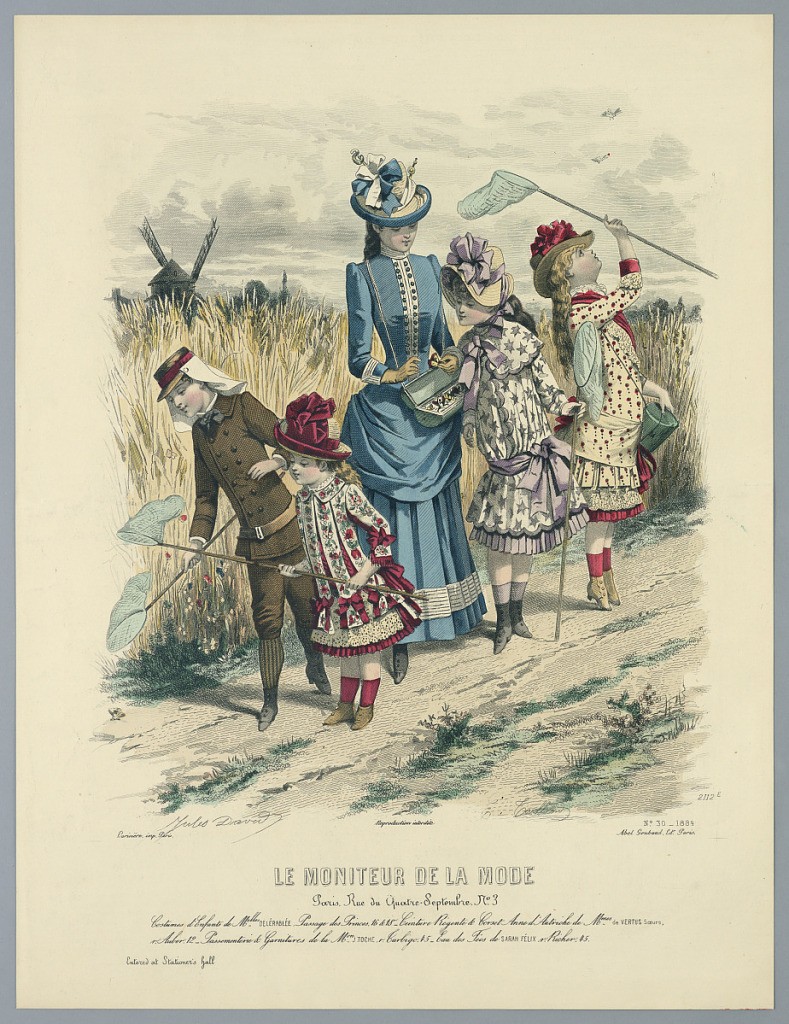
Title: Fashion Plate from Le Moniteur de la Mode
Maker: E. Gailland, French, active 19th c.
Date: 1884
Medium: Engraving, brush and watercolor on paper
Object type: Print
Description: A woman and four children hunting butterflies in meadows. A windmill beyond, left. Artists' and publisher's names and date below. Description on verso.